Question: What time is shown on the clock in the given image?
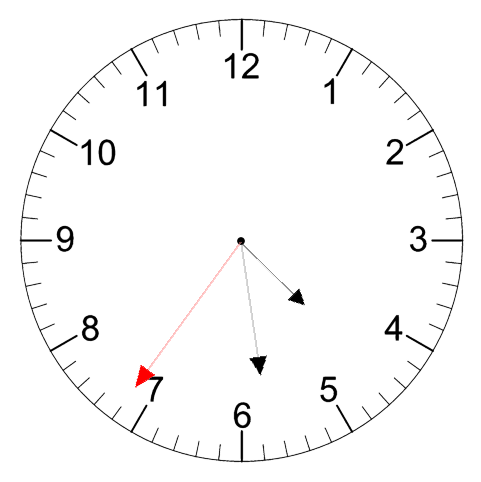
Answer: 04:28:36